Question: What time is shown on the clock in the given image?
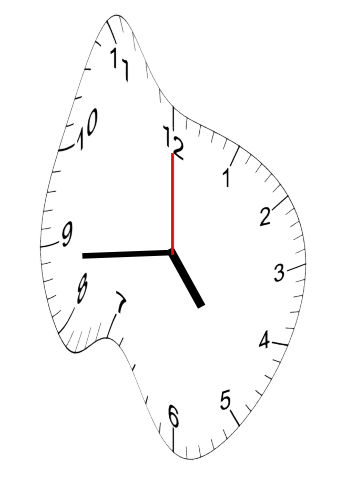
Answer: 04:44:00